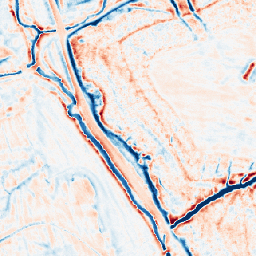
Category: edge_preserving
Decomposition family: bilateral
Decomposition parameters: d: 15
sigma_color: 50
sigma_space: 150
Upsampling method: area
Upsampling parameters: scale: 4
Upsampling scale: 4